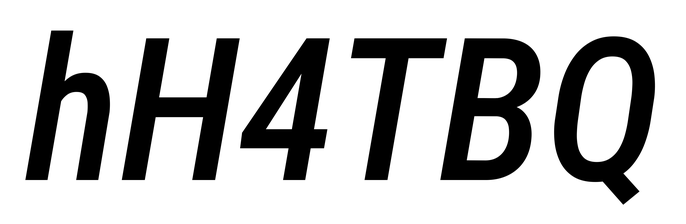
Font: Roboto-Italic_Condensed_Medium_Italic